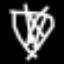
Label: diamond